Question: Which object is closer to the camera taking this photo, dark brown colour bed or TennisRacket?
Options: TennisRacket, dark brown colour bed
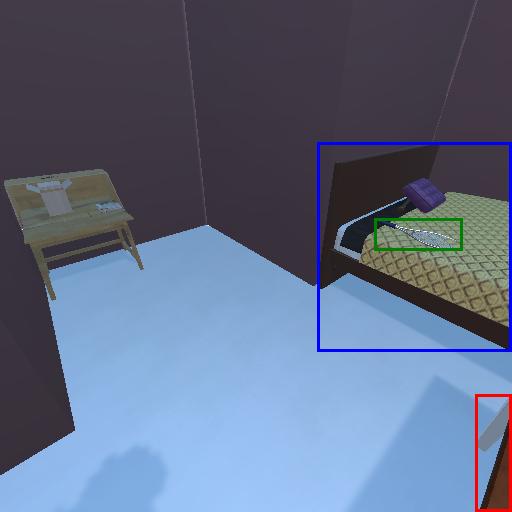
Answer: TennisRacket